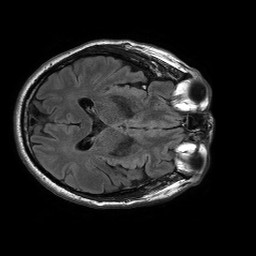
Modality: FLAIR
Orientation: axial
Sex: male
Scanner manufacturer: philips
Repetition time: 11 s
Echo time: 0.125 s